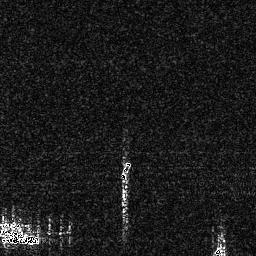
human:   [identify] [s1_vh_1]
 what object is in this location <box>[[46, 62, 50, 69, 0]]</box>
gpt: <ref>1 small ship at the center</ref>